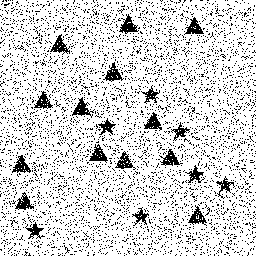
Squares: 0
Triangles: 13
Stars: 7
Total shapes: 20